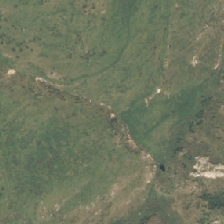
Land cover: high_producing_grassland